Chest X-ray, PA view. Patient: 47 years old, sex M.
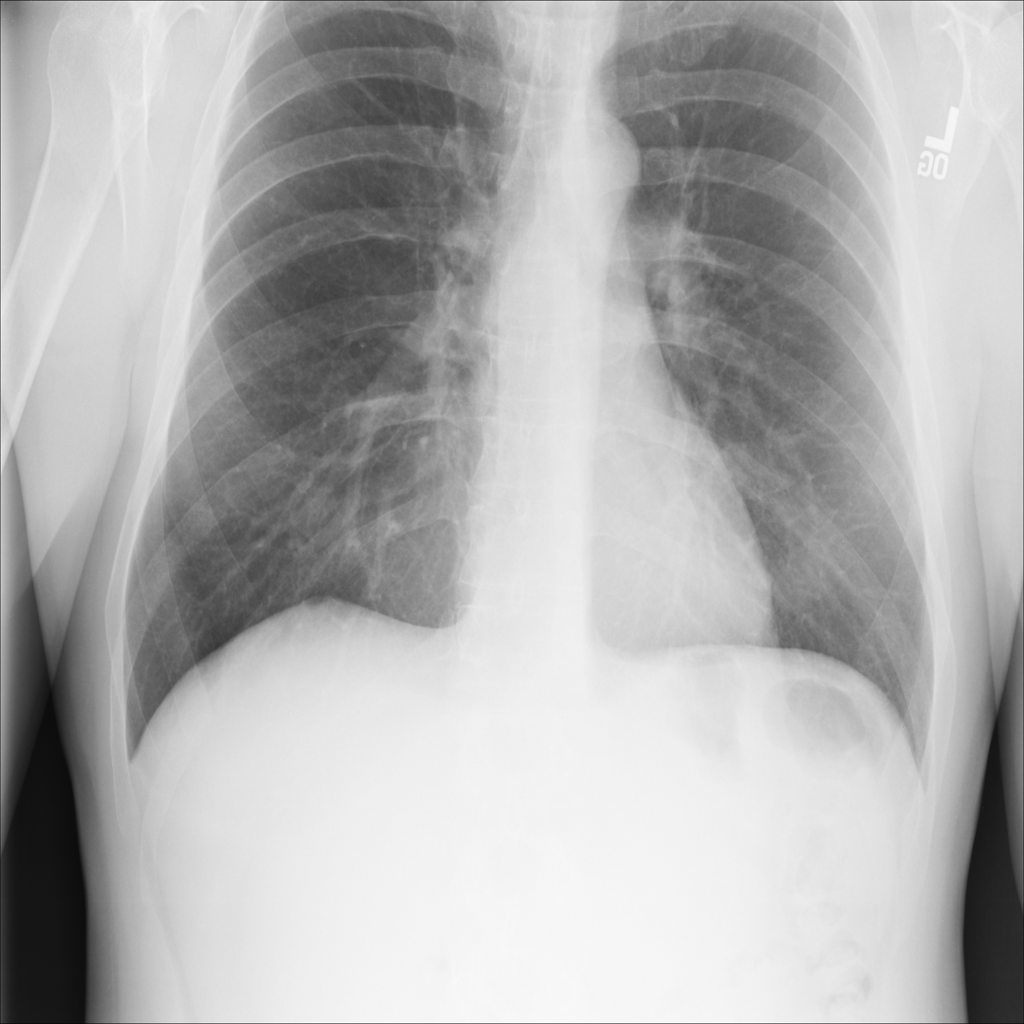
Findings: No Finding